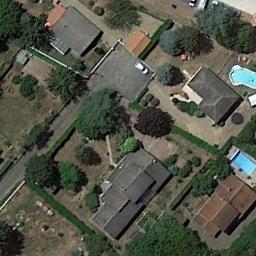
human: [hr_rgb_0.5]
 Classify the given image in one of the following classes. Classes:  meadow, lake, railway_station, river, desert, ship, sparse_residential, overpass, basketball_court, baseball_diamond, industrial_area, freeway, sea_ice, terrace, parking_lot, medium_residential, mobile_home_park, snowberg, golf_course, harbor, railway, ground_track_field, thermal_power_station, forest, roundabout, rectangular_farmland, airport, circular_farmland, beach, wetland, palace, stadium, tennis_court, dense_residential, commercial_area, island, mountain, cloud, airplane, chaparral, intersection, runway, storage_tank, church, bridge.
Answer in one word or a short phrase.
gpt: medium_residential